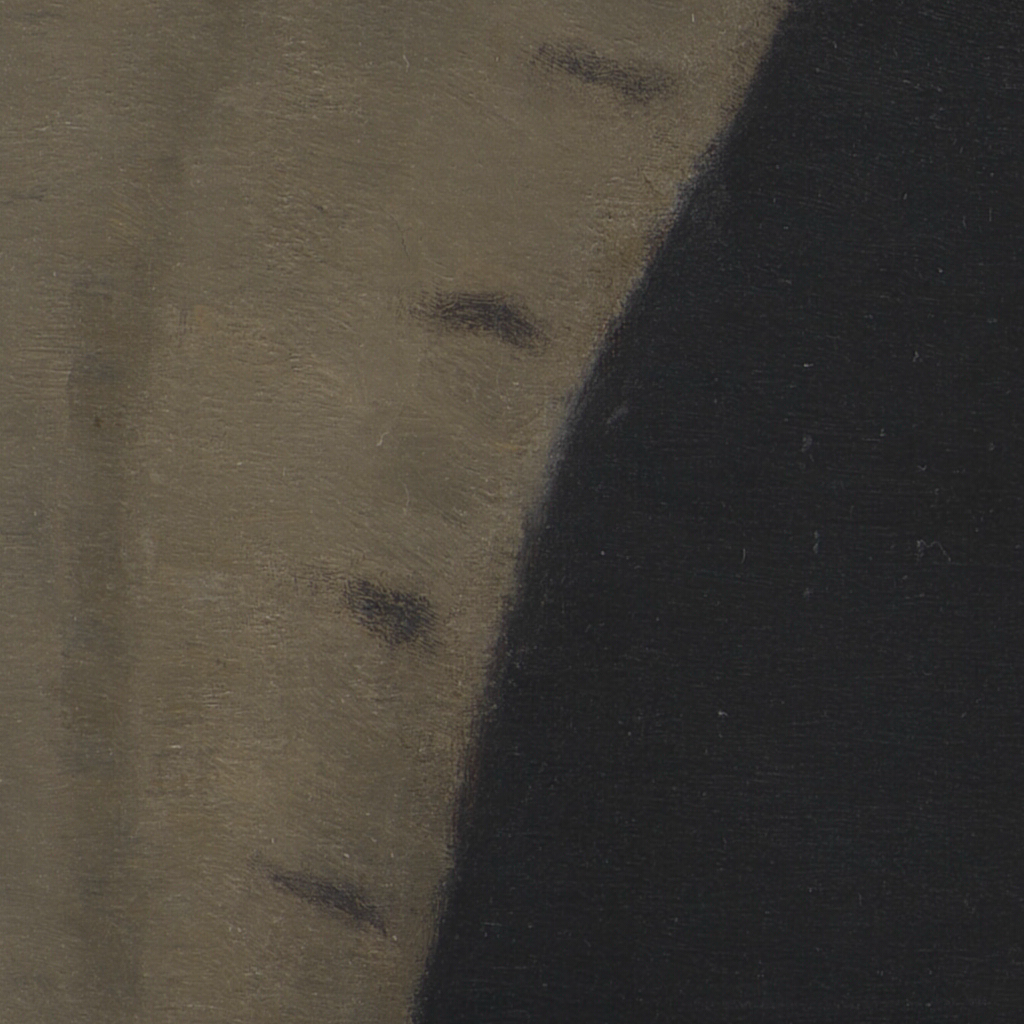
portrait painting, close up, bright diffused light, mustard yellow jacket with button holes over dark dress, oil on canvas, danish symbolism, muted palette